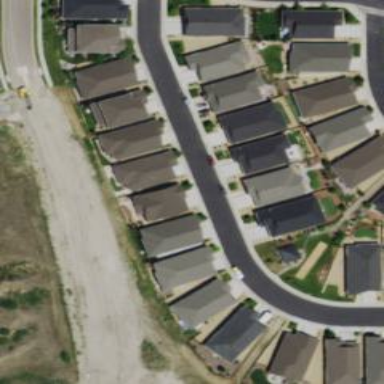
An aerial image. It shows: Driveway.